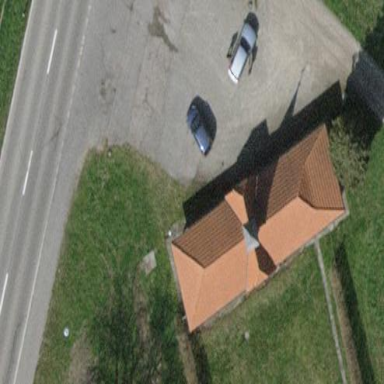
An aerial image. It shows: Events venue building designed for shooting sports.